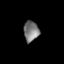
Tissue: prostate
Cell type: T cells
Senescence score: 0.3411
Nuclear area (px): 307
Mean DAPI intensity: 120.349